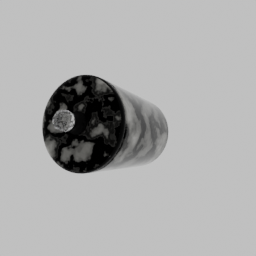
Label: decoration